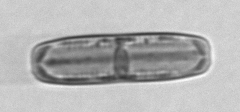
Label: Ephemera